Question: In my SSIS package I have a dataflow that looks something like this.

My requirement is to log the end time of each flatfile destination (Or the time when each of the flat files is created) , in a SQL server table. To be more clear, there will be one row per flatfile in the log table. Is there any simple way(preferably) to accomplish this? Thanks in advance.
I ended up using a script task after the dataflow and read the creation time of each of the file created in the dataflow. I also used same script task to insert logs into the table, just to keep things in one place. For details refer the post masked as answer.
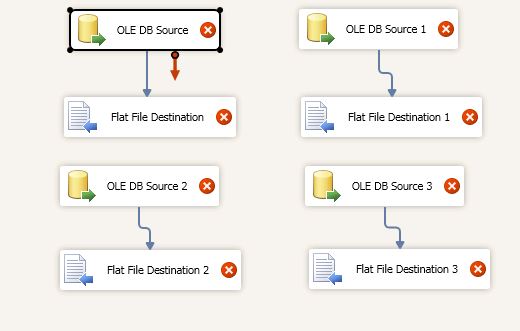
Answer: In order to get the accurate date and timestamp of each flat file created as the destination, you'll need to create three new global variables and set up a for-each loop container in the control flow following your current data flow task and then add to the for-each loop container a script task that will read from one flat file at a time the date/time information. That information will then be saved to one of the new global variables that can then be applied in a second SQL task (also in the for-each loop) to write the information to a database table.
The following link provides a good example of the steps you'll need to apply. There are a few extra steps not applicable that you can easily exclude.
<URL>
Hope this helps.